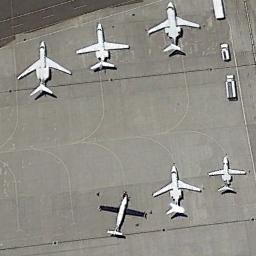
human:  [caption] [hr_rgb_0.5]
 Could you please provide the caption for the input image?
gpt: There are six white planes on the runway .

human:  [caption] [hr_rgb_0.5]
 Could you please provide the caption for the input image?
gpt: There are many planes of different sizes in a clearing .

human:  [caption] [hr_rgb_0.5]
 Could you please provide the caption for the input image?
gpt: Six planes parked in two lines on the airport and some cars beside .

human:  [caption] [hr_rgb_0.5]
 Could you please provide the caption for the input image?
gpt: Here are six white planes and three cars .

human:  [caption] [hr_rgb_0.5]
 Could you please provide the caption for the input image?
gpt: There are six planes in the parking lot .